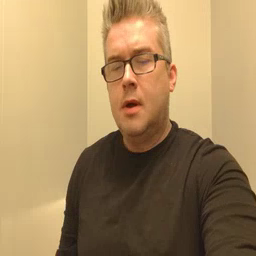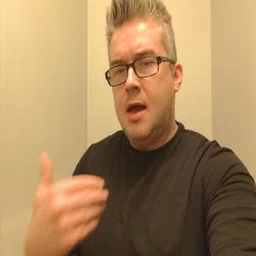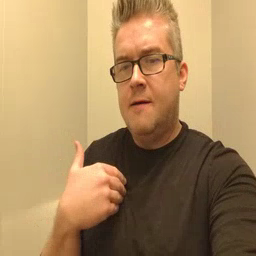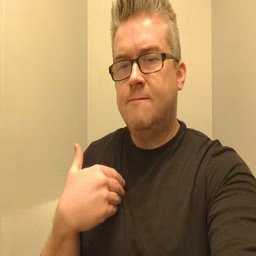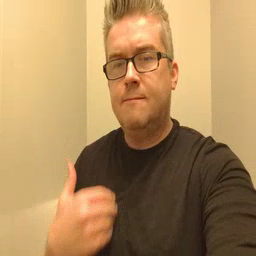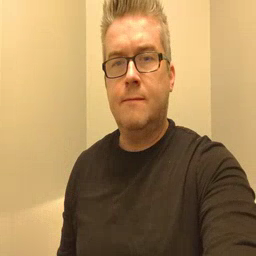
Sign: have